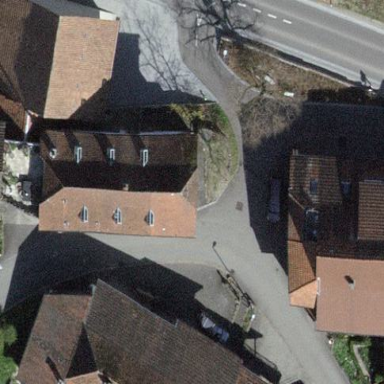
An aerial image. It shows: Building with tile roof.